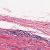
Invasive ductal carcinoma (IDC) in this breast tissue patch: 1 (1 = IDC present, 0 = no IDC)